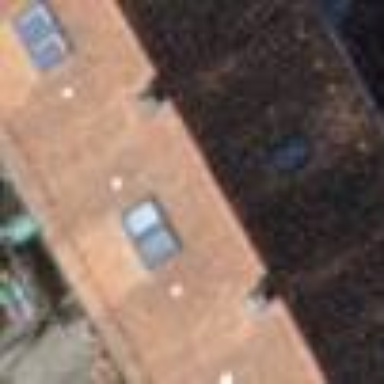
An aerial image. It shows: Beige house with gabled roof covered in roof tiles of orangered color. The roof is oriented across the building.